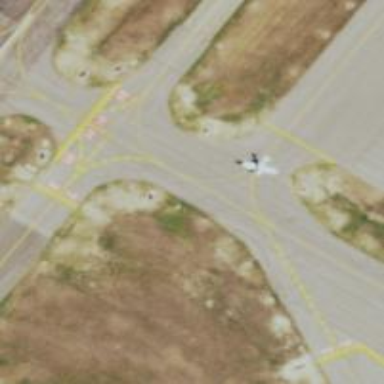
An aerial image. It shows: View of taxiway at the airport.